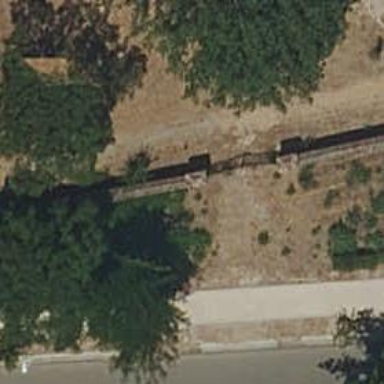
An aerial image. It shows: Wall barrier.